Interaction volume radius: 10 \u00c5
Interaction volume height: 40 \u00c5
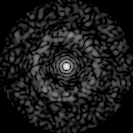
Disorder parameter: 0.8466